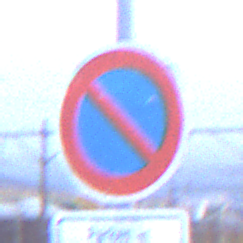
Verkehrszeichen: EingeschraenktesHalteverbot
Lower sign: SonstigeBeschraenkungen1
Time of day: SunriseSunset
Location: Outdoor (Urban)
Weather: Overcast
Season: NotSpecified
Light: Natural